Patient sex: M
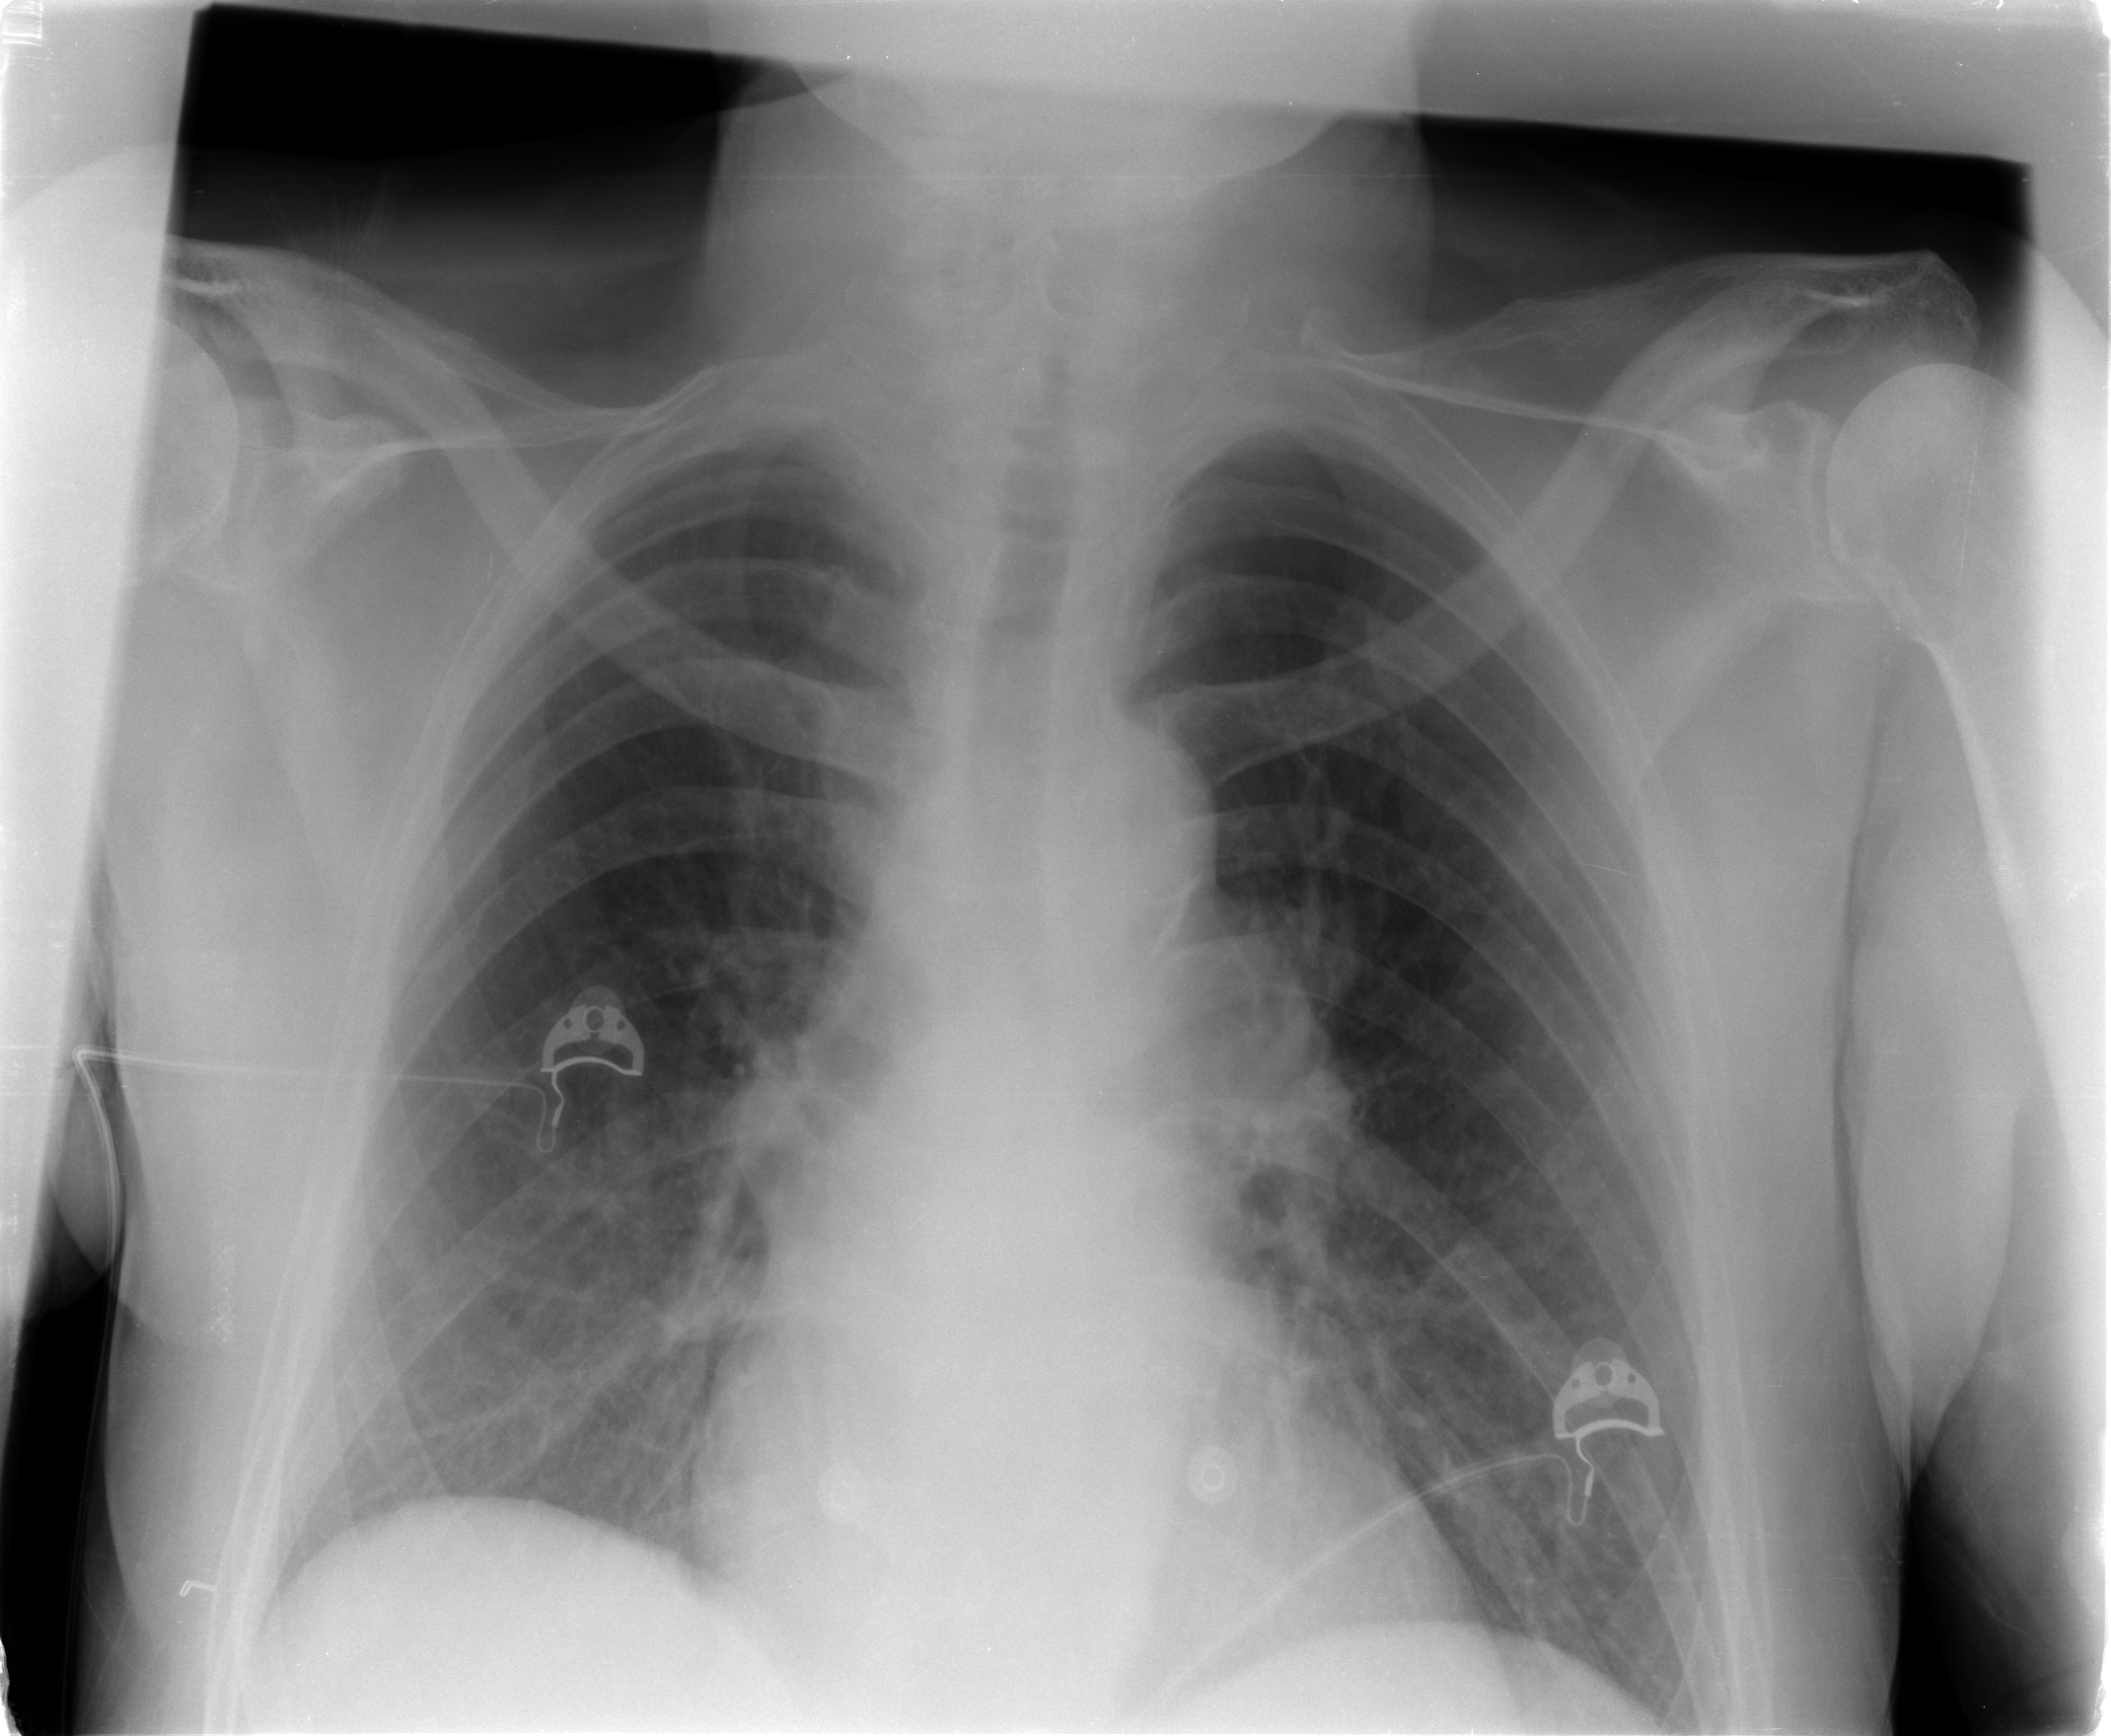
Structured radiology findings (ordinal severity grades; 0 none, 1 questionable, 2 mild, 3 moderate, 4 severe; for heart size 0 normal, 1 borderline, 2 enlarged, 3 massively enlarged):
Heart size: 0
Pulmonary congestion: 1
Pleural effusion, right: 0
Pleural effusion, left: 0
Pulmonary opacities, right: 1
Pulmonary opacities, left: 0
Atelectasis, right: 2
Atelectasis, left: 2